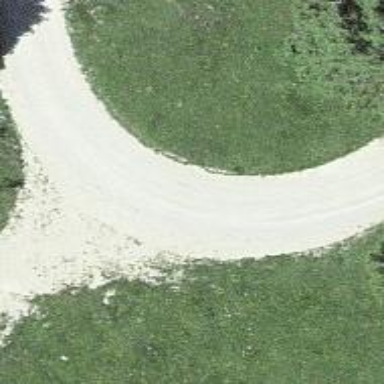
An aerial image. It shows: Track with fine gravel surface. The track has grade2 tracktype.